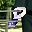
Label: 8